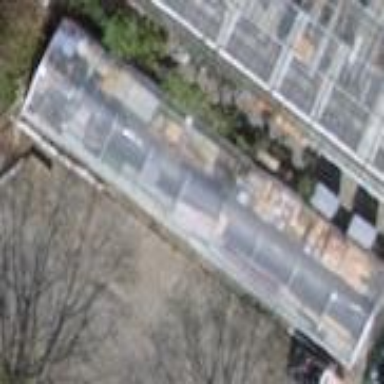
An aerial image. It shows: Greenhouse for horticulture.